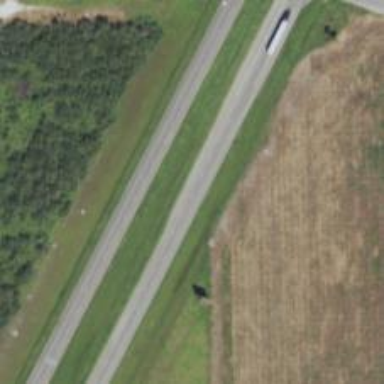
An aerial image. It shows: Expressway.